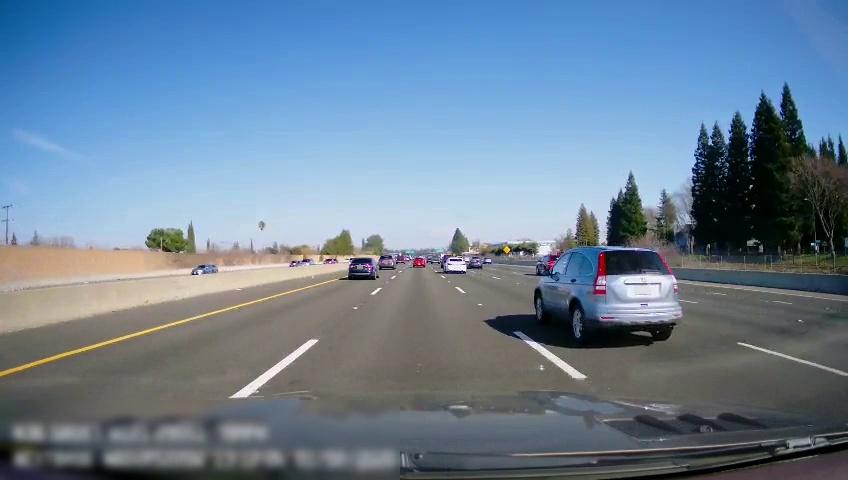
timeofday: Day
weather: Sunny
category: Drivable Space
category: Vehicles | Car
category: Drivable Space
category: Vehicles | SUV
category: Vehicles | SUV
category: Vehicles | Car
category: Vehicles | SUV
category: Vehicles | SUV
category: Vehicles | Car
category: Vehicles | SUV
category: Vehicles | Car
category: Vehicles | Car
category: Lanes | Alternate Lane
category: Lanes | Alternate Lane
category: Lanes | Alternate Lane
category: Lanes | Alternate Lane
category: Lanes | Current Lane
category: Lanes | Current Lane
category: Lanes | Alternate Lane